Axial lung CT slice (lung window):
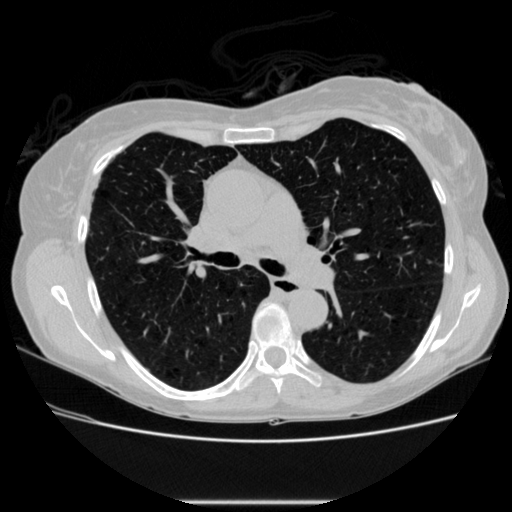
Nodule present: no